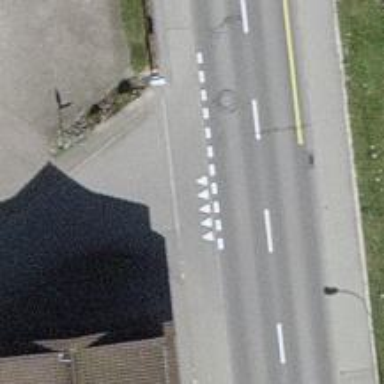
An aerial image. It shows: Road with "give way" sign.